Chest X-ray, PA view. Patient: 61 years old, sex M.
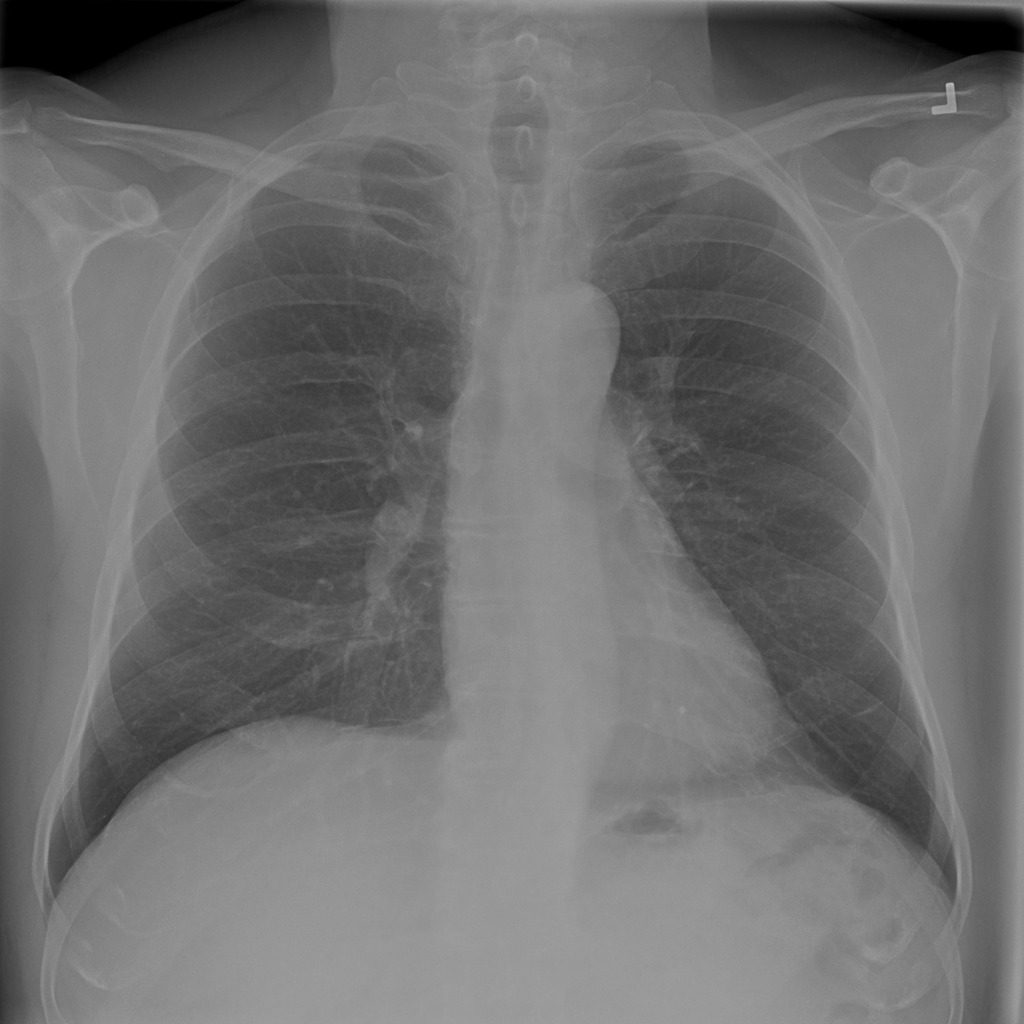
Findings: No Finding